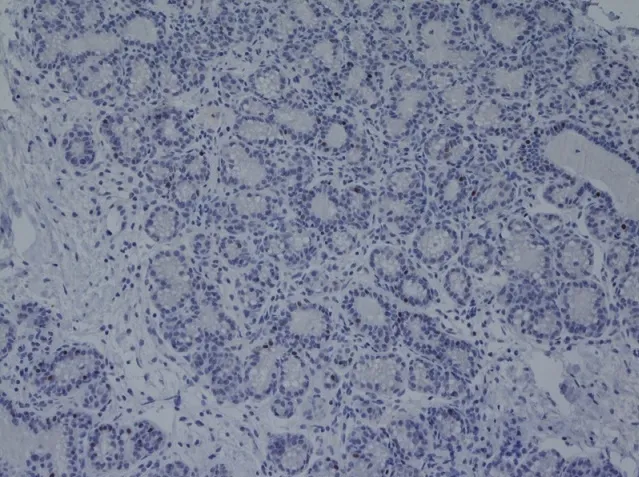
Biopsy of mammary gland with edema, abundant proliferation of stromal loose connective tissue, myxoid degeneration of the stroma, lobular ductal hyperplasia and cystic dilation of breast ducts.
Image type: pathology (immunostaining)